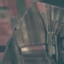
Land use / land cover class: PermanentCrop